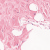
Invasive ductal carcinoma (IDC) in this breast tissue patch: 0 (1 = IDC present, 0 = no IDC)